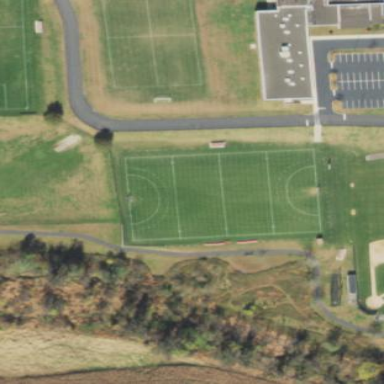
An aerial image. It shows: Grass pitch designated for field hockey.